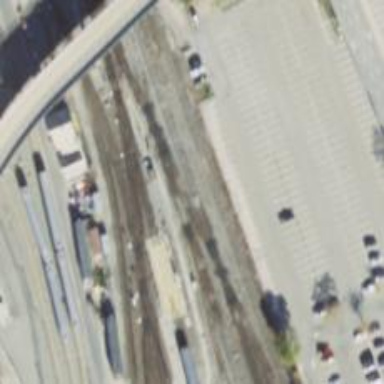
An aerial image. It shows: Electrified rail for trains.